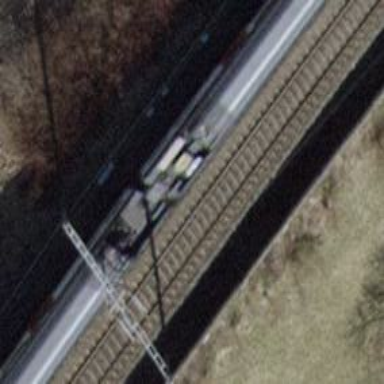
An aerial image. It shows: Single-track electrified railway with contact line.